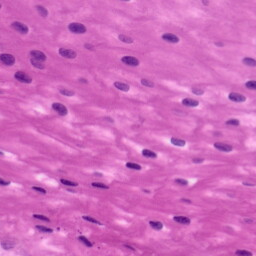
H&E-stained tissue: Tonsil